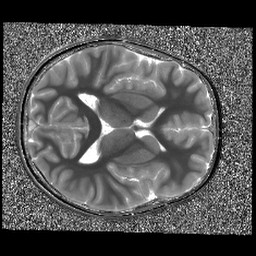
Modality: T1map
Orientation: axial
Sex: male
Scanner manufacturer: siemens
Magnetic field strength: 3 T
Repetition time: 5 s
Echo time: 0.00368 s